Aerial crown-view tile of a tropical tree (Barro Colorado Island, Panama), acquired 20250414:
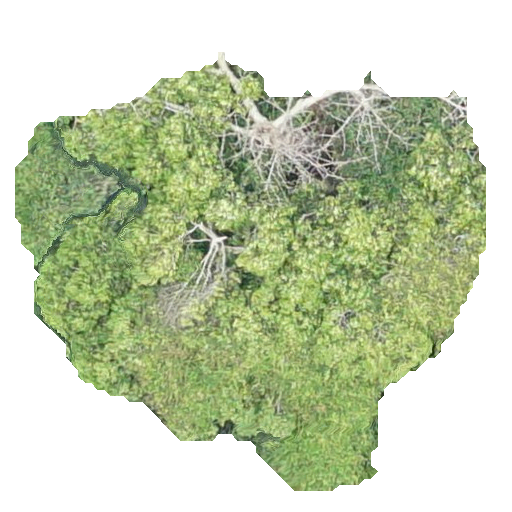
Species: Ocotea leptobotra
GBIF accepted scientific name: Ocotea leptobotra
Crown area: 210.097 m²